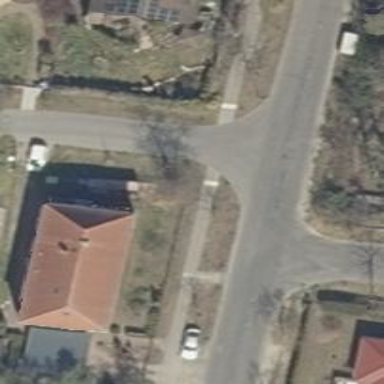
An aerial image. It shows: Unmarked crossing on the road.